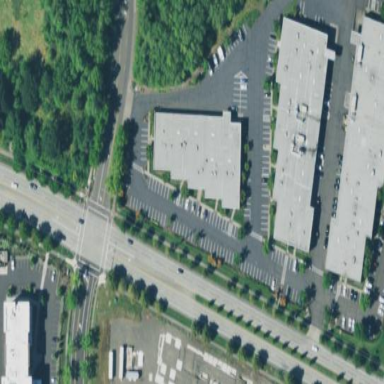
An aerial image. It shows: Commercial area.